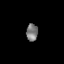
Tissue: lung
Cell type: T cells
Senescence score: 0.2347
Nuclear area (px): 190
Mean DAPI intensity: 126.011